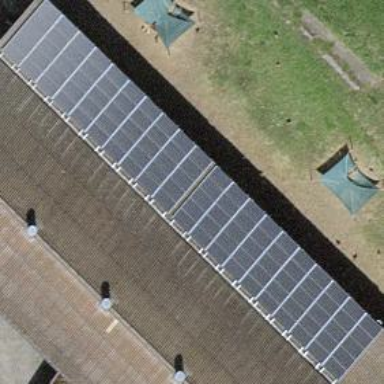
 consisting of solar photovoltaic panels."